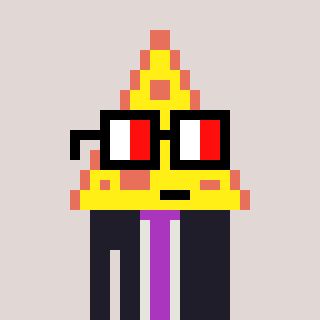
a pixel art character with square glasses with black frames and red eyes, a pizza-shaped head and a grayscale-colored body on a warm background